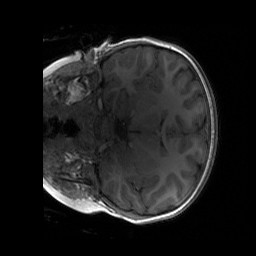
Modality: T1w
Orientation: coronal
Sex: female
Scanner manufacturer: siemens
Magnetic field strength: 3 T
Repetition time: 1.9 s
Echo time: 0.00243 s